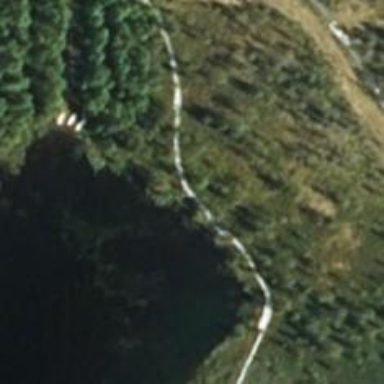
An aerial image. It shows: Path with excellent trail visibility.